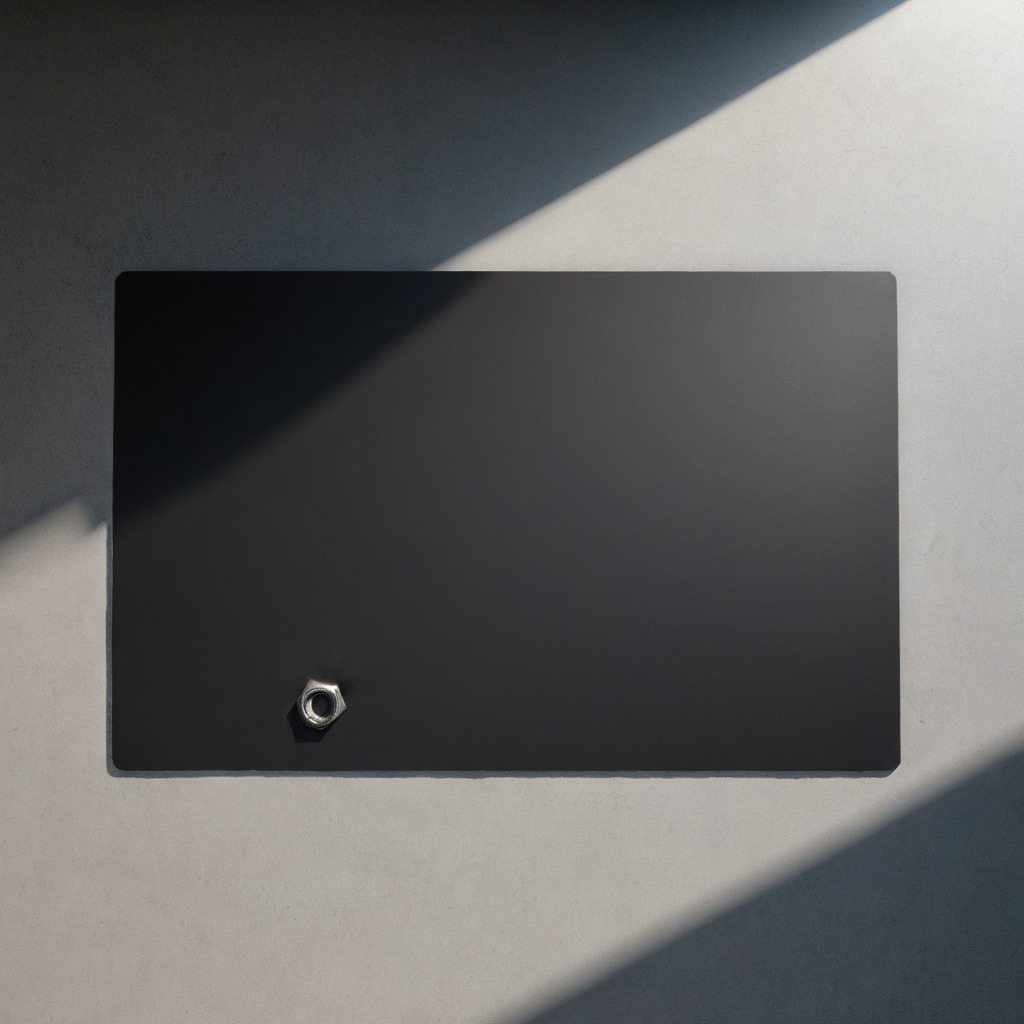
A metal nut is lying on the granite tabletop.